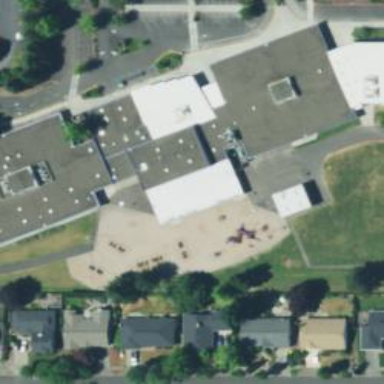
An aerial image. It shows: Playground featuring roundabout.